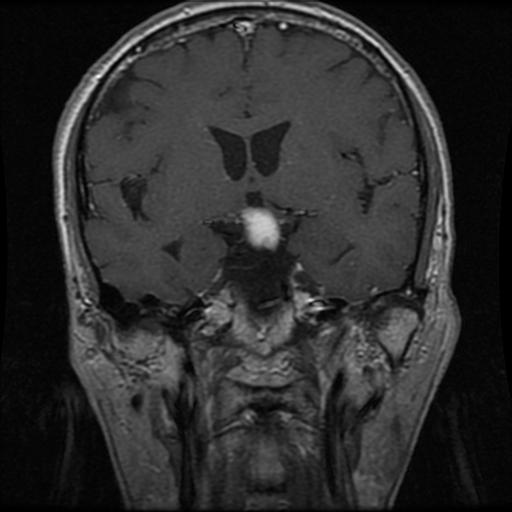
Label: meningioma